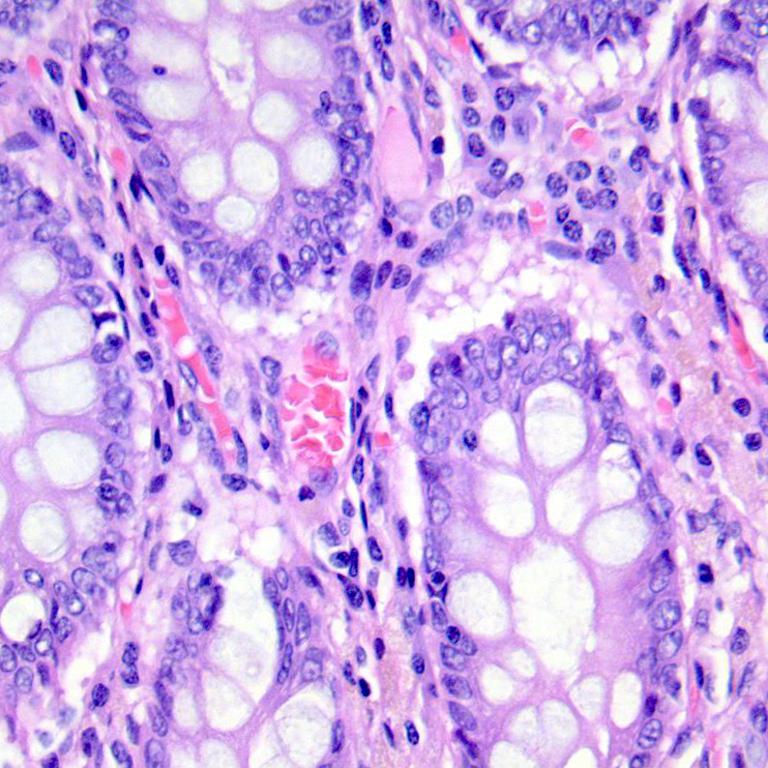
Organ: colon
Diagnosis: benign